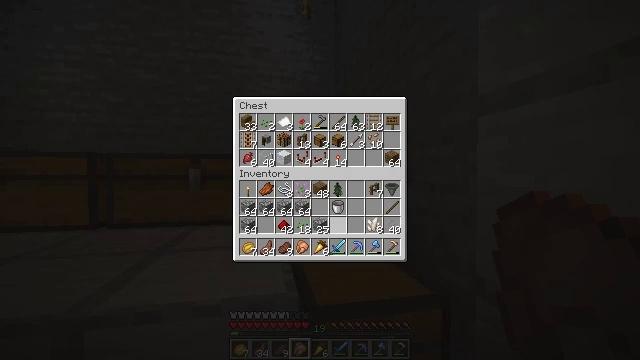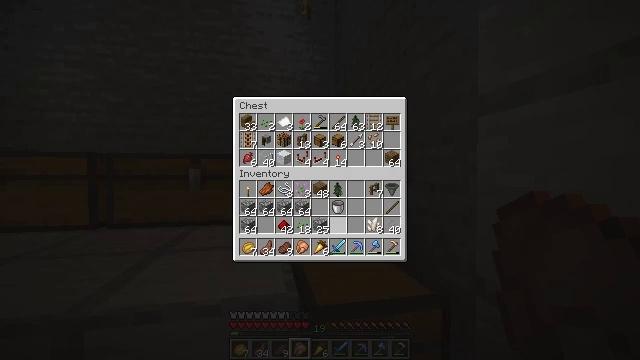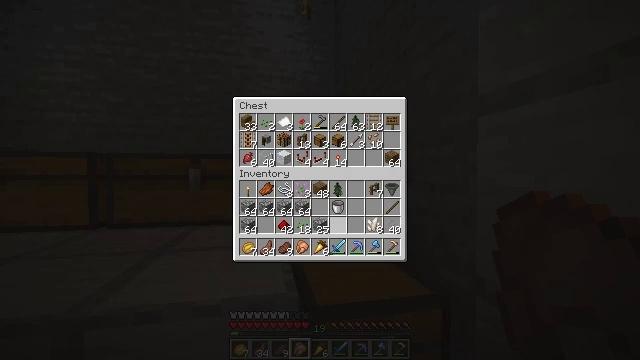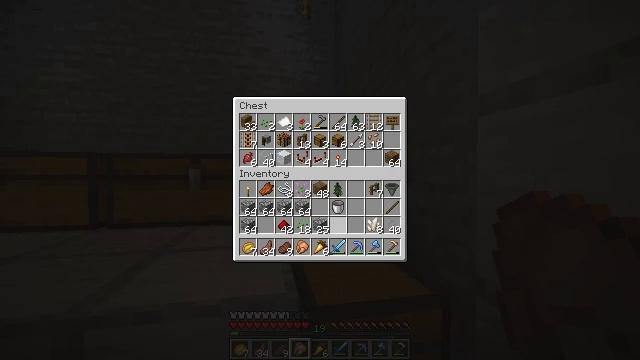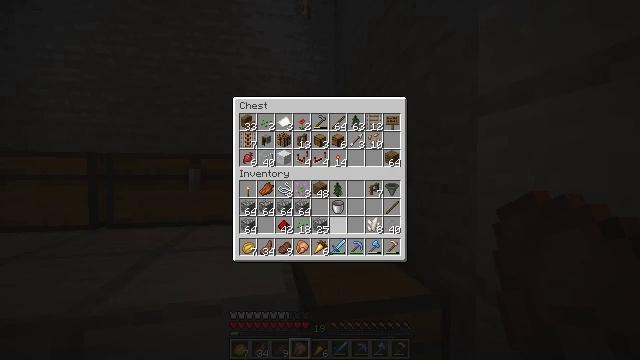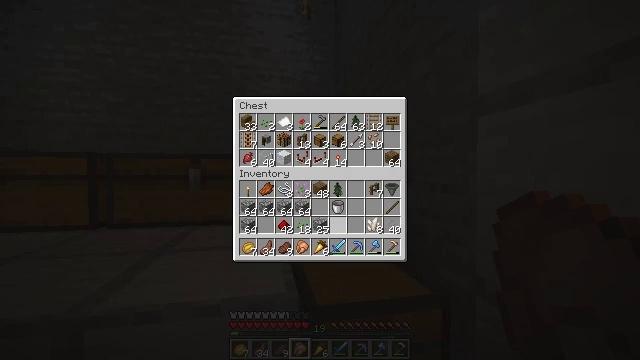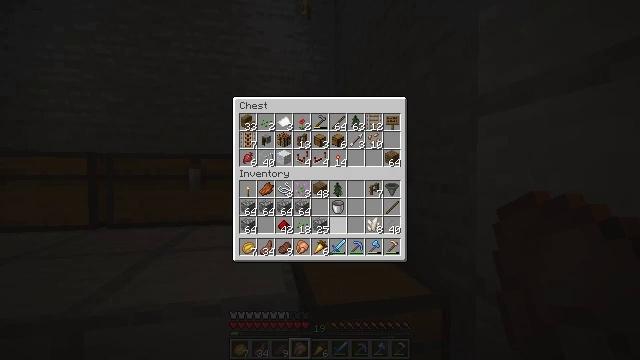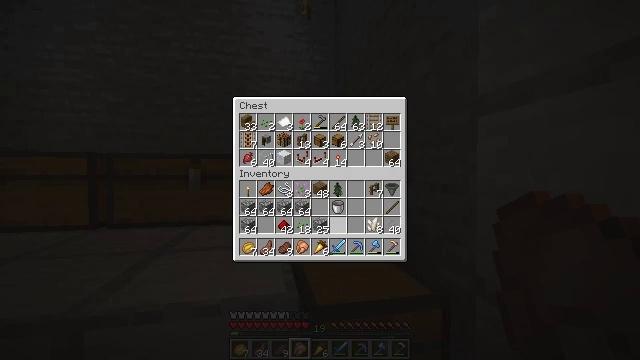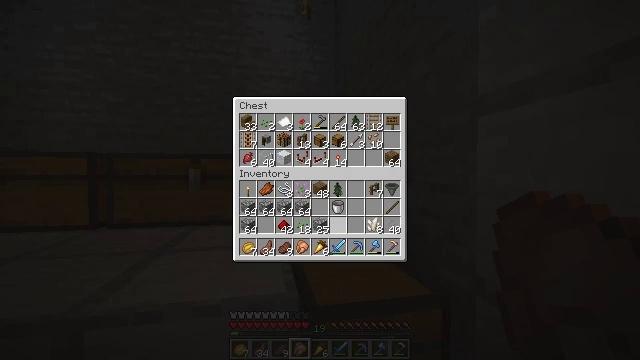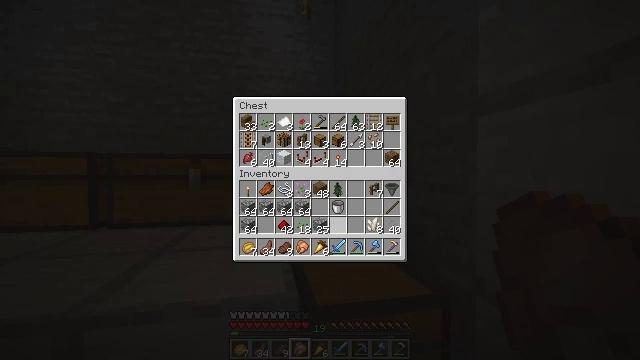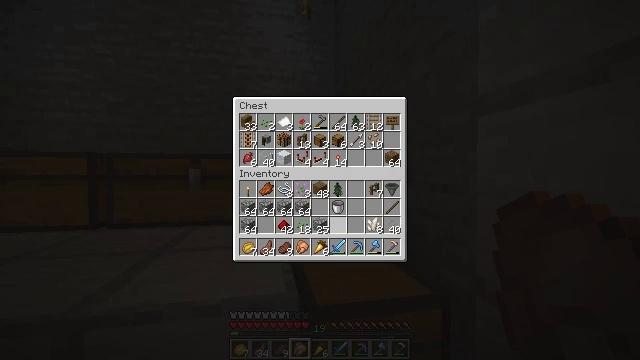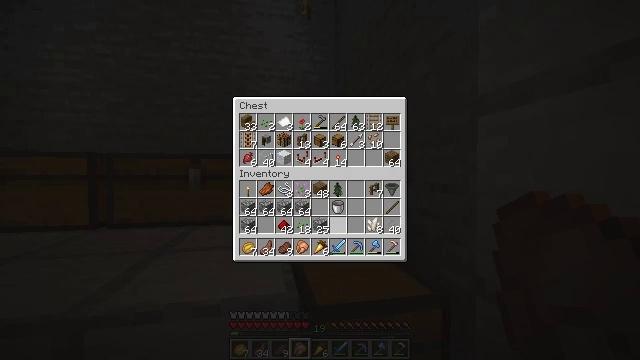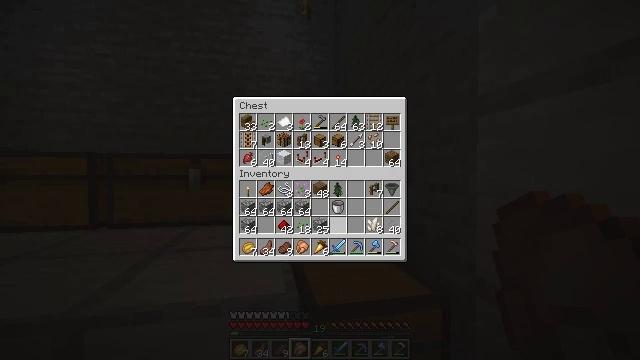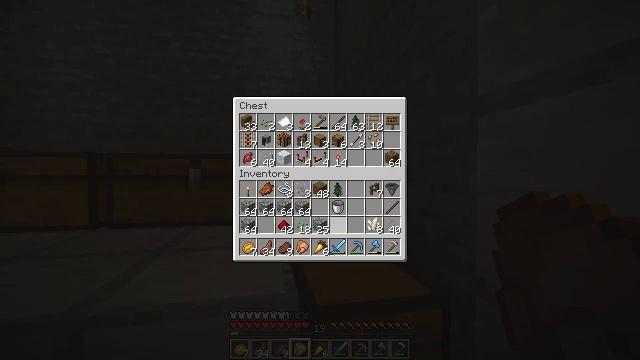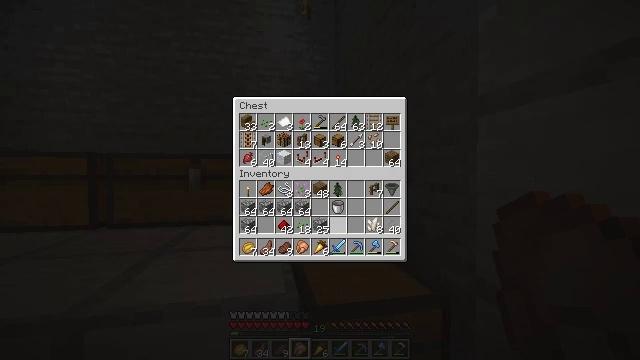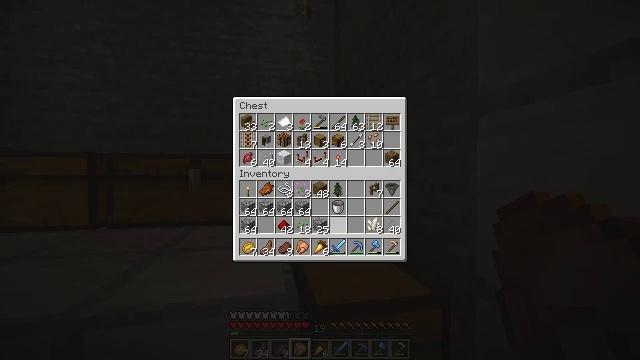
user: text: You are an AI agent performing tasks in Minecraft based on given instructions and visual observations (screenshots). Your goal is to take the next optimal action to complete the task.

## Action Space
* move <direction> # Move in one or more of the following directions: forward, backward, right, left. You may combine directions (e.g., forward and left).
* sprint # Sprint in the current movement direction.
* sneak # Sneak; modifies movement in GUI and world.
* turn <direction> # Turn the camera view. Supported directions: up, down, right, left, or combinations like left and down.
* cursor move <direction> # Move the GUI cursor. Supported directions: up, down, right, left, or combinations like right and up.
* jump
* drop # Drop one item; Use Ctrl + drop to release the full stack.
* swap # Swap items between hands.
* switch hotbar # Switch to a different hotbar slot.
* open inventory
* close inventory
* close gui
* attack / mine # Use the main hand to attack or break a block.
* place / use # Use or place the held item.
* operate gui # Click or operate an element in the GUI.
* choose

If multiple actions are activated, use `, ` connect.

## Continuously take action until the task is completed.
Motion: motion action
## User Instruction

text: Collect wheat crops.
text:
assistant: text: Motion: sneak
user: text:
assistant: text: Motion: sneak
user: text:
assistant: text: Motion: sneak
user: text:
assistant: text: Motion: sneak
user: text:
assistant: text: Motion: sneak
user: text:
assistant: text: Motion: sneak
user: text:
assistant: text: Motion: sneak
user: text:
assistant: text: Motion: sneak
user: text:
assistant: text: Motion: sneak
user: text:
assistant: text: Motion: sneak
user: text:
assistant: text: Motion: sneak
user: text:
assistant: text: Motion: no_op
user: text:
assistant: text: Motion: no_op
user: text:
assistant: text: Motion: no_op
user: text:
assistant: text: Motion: no_op
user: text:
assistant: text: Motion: no_op
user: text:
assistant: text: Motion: no_op
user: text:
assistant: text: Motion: no_op
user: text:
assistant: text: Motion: no_op
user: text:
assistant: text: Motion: no_op
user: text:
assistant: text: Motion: no_op
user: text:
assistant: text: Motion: no_op
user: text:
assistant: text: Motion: no_op
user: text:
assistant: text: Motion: no_op
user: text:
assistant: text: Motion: no_op
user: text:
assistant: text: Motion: no_op
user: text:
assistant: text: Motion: no_op
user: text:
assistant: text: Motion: turn left
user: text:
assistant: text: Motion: turn left
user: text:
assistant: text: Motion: turn left